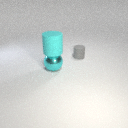
small gray rubber cylinder to the right of large cyan metal sphere